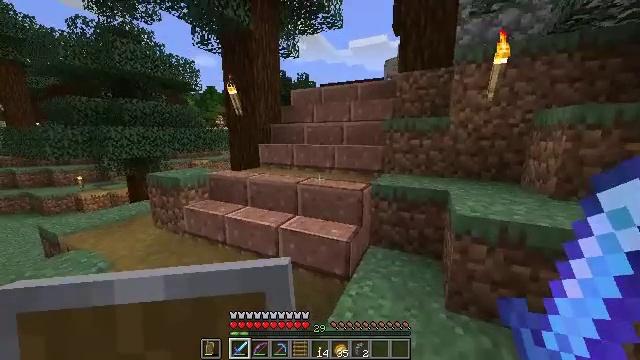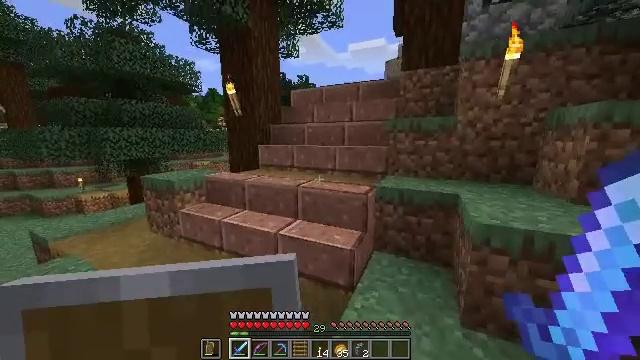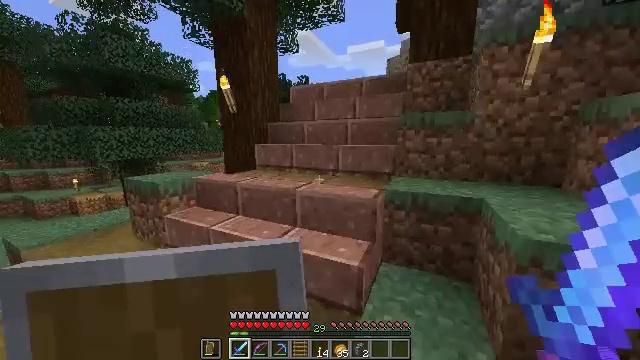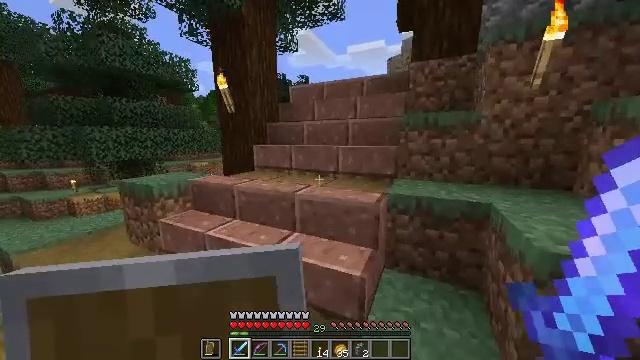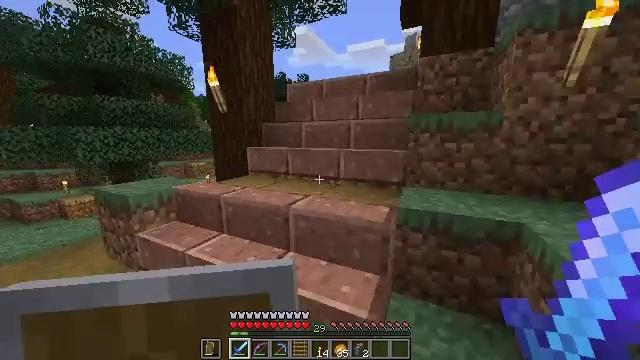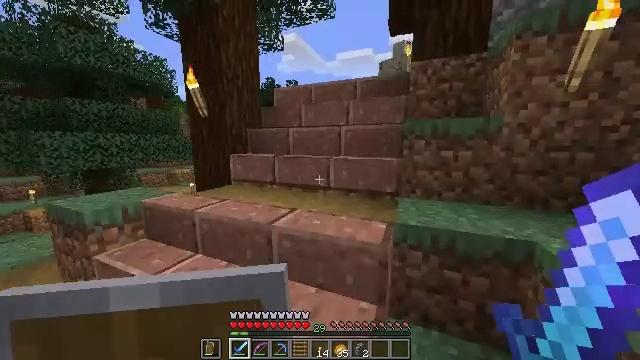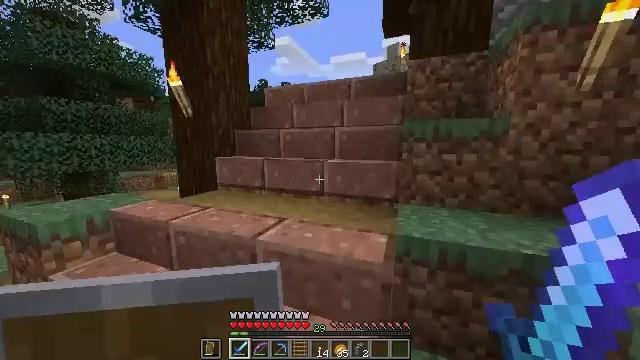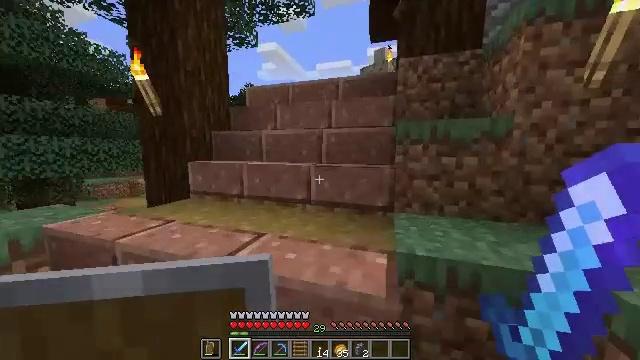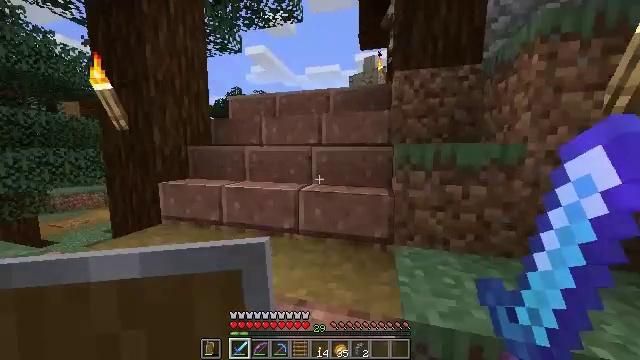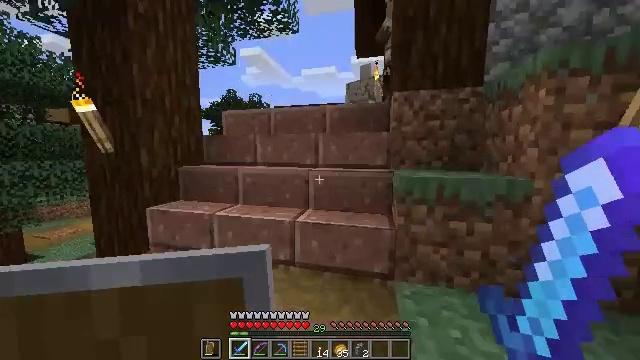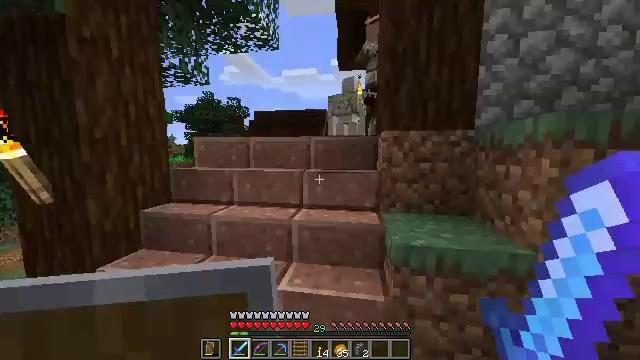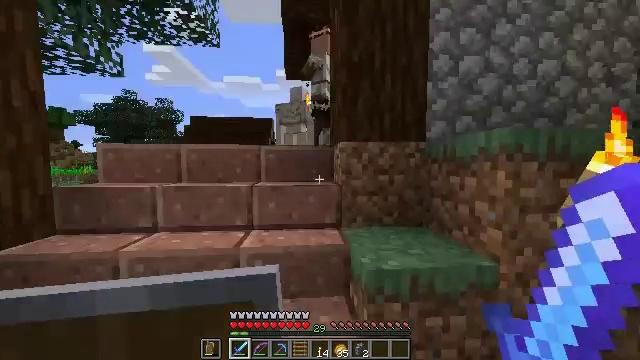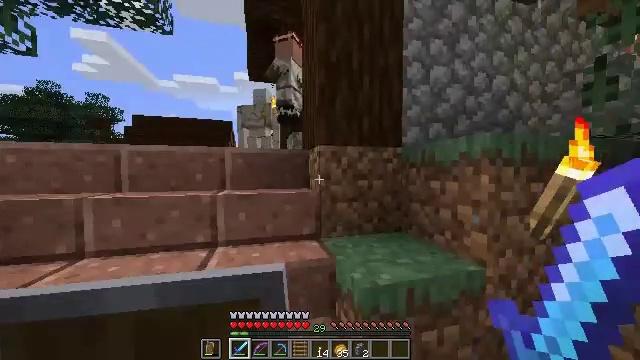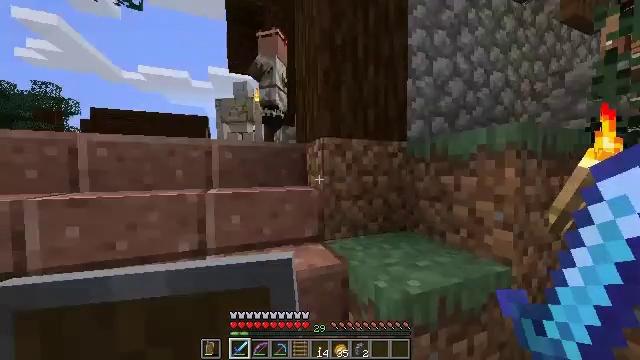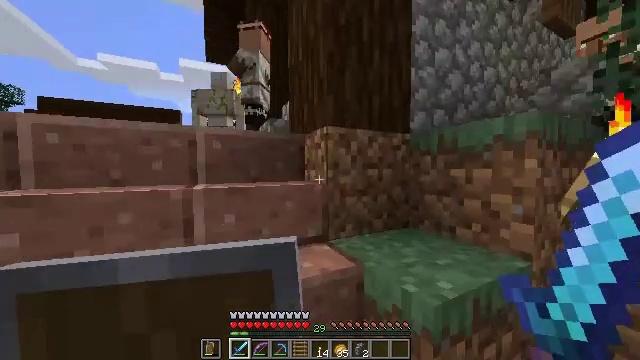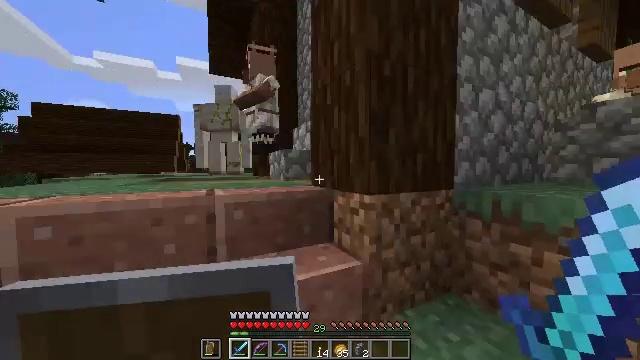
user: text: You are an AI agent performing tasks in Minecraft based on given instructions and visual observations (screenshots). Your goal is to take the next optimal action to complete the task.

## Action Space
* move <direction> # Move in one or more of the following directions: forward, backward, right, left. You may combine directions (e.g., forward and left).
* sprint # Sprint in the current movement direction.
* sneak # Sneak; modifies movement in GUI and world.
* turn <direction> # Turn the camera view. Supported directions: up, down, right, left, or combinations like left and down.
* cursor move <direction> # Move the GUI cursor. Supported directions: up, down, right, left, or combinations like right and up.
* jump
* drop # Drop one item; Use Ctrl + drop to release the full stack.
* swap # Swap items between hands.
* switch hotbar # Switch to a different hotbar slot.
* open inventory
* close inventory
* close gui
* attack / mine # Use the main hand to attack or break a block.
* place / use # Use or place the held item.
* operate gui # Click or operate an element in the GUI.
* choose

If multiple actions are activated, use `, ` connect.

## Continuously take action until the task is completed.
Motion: motion action
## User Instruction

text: Remove the cobblestone wall block.
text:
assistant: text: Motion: move forward
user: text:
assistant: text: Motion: move forward
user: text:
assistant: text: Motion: move forward
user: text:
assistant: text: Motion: move forward
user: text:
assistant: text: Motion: move forward, turn right and up
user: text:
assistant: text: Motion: move forward, turn right
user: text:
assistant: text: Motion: move forward, turn right and up
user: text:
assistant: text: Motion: move forward, turn right
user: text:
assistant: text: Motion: move forward, turn right
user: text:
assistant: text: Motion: move forward, turn right
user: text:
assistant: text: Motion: move forward and move left, turn right and up
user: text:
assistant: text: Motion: move forward and move left, turn right and up
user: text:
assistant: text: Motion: move forward and move left, turn right
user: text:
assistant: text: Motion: move forward and move left, turn right
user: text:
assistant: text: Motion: move forward and move left
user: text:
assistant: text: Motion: move forward and move left, turn right
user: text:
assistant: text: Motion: move forward, turn right and down
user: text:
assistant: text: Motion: move forward, turn right and down
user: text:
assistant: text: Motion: move forward, turn right and down
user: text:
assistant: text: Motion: move forward, turn right
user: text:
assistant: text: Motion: move forward
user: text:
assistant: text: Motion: move forward, turn right and down, jump
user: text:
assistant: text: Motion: move forward, turn right and down, jump
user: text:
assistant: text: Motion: move forward
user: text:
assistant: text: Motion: move forward and move right
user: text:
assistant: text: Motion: move forward and move right
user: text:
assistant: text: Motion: move forward and move right
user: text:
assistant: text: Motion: move forward and move right
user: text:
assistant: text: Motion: move forward and move right
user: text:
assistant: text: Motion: move forward and move right, turn right